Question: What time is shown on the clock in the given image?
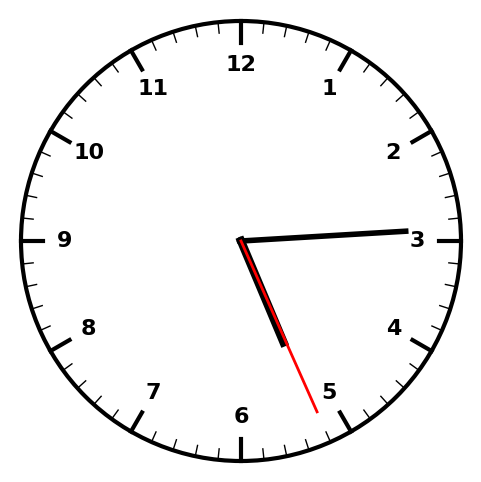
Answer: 05:14:26